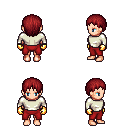
a pixel art fantasy rpg character, female body template, human, light skin, white long-sleeve shirt, red pants, brunette plain hairstyle, gold gloves, four views (front, back, left, right), 2x2 character sprite sheet, small pixel art, hard edges, no anti-aliasing